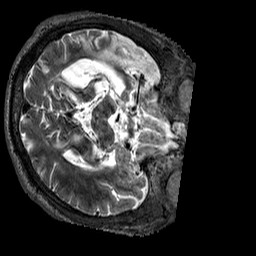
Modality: T2w
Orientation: axial
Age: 64
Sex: male
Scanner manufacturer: siemens
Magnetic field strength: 3 T
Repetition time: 3.2 s
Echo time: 0.567 s